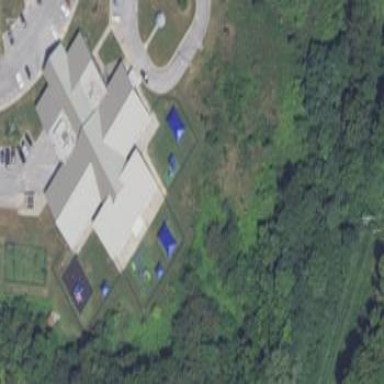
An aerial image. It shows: Kindergarten.